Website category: restaurant
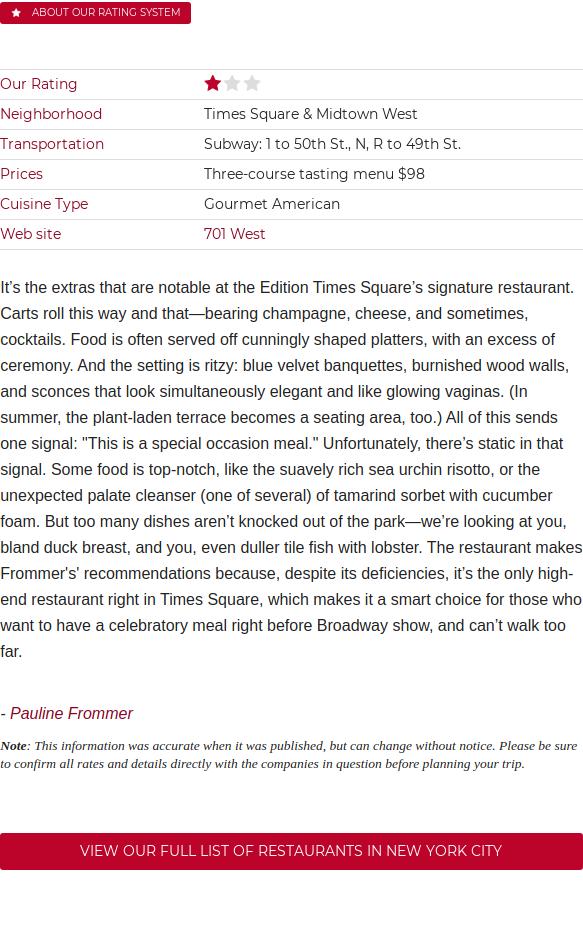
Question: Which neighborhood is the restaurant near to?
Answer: Times Square & Midtown West

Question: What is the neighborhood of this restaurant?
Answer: Times Square & Midtown West

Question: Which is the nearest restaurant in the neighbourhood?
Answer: Times Square & Midtown West

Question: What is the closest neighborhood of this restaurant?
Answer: Times Square & Midtown West

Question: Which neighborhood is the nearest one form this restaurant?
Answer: Times Square & Midtown West

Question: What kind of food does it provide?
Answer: Gourmet American

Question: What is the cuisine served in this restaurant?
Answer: Gourmet American

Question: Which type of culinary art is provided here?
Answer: Gourmet American

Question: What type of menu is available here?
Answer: Gourmet American

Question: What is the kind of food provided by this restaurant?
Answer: Gourmet American

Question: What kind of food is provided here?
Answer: Gourmet American

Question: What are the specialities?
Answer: Gourmet American

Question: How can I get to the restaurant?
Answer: Subway: 1 to 50th St., N, R to 49th St.

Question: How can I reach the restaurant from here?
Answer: Subway: 1 to 50th St., N, R to 49th St.

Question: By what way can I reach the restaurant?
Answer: Subway: 1 to 50th St., N, R to 49th St.

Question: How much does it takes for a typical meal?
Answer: Three-course tasting menu $98

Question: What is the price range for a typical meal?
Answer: Three-course tasting menu $98

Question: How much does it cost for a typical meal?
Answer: Three-course tasting menu $98

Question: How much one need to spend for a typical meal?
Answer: Three-course tasting menu $98